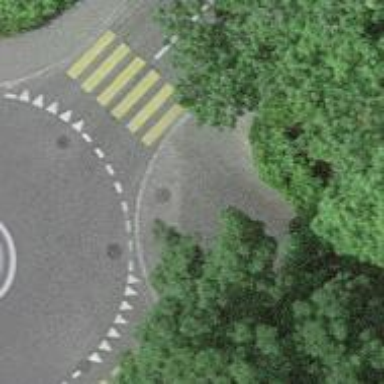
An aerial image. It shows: Kerb barrier.